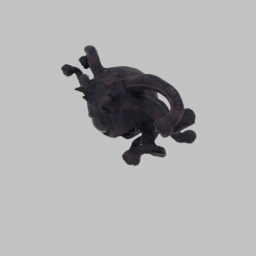
Label: animals